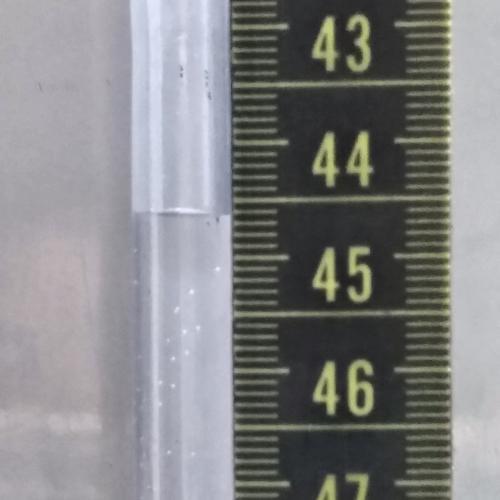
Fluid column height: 44.6 cm